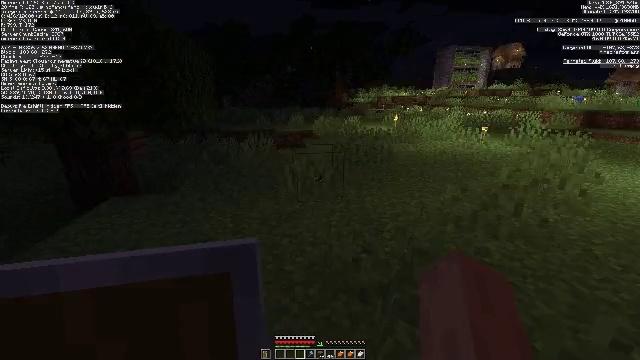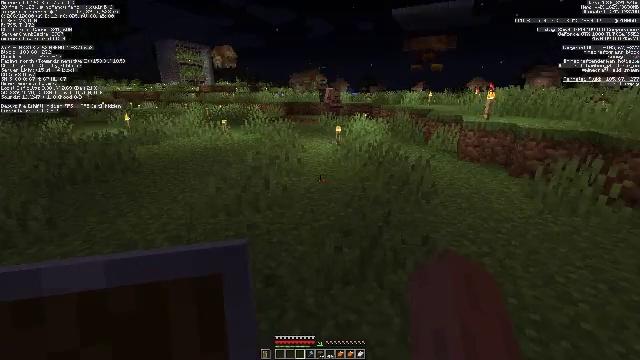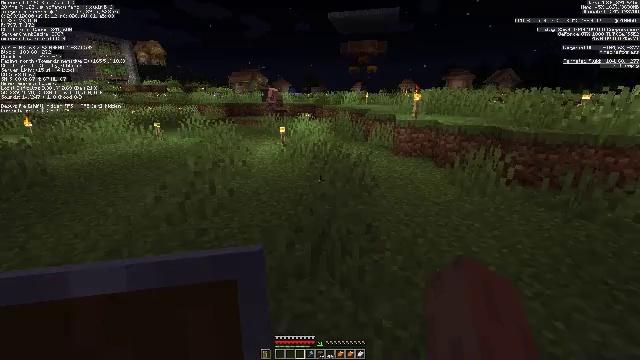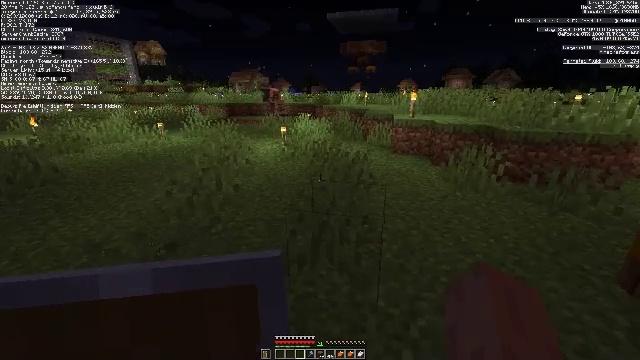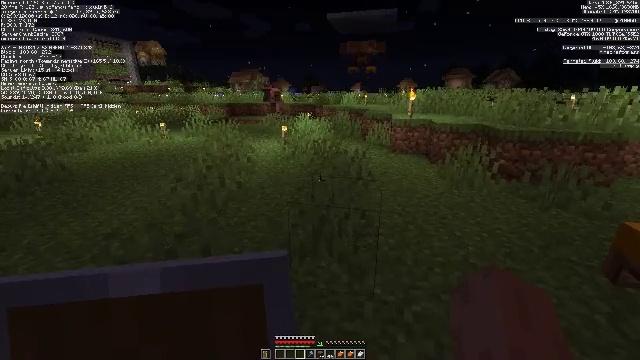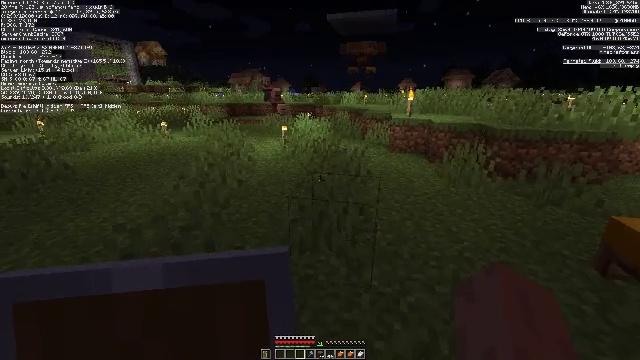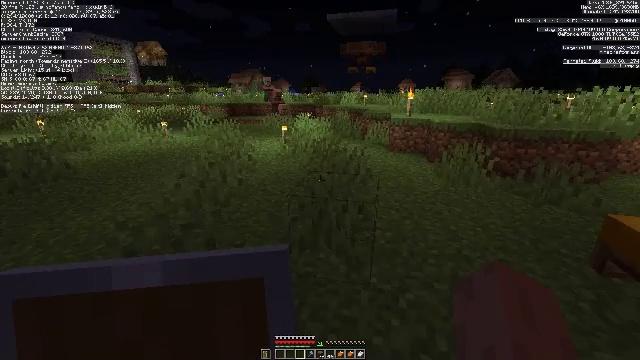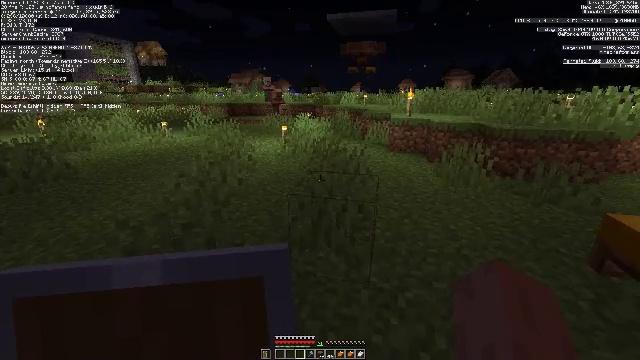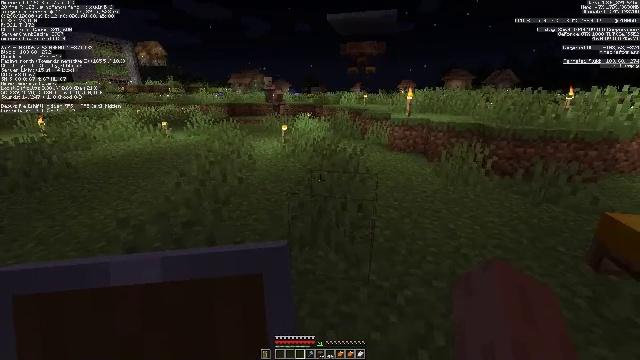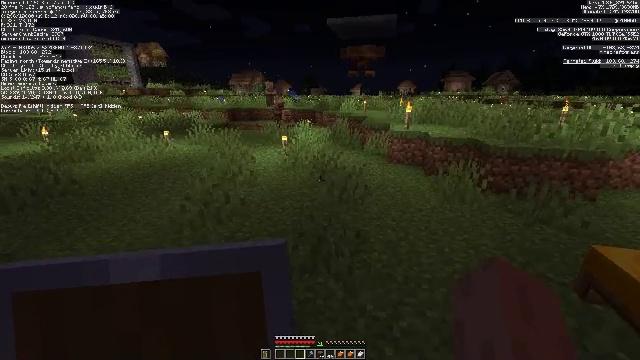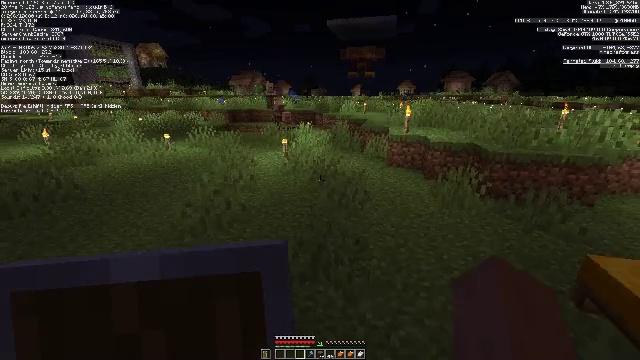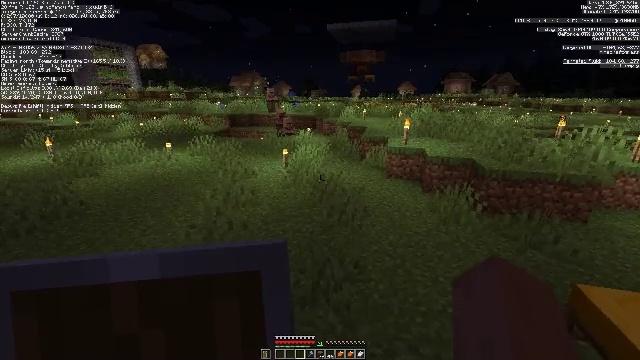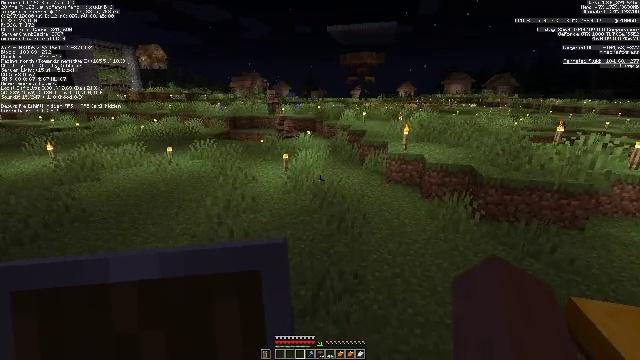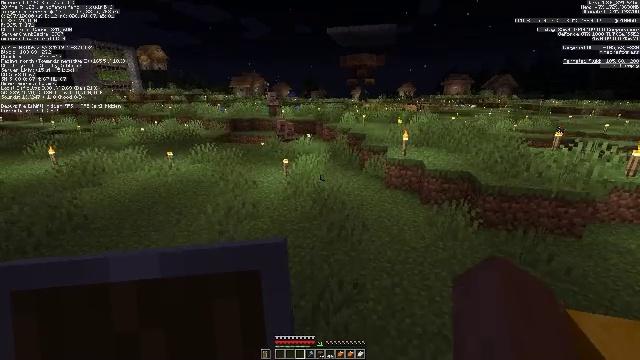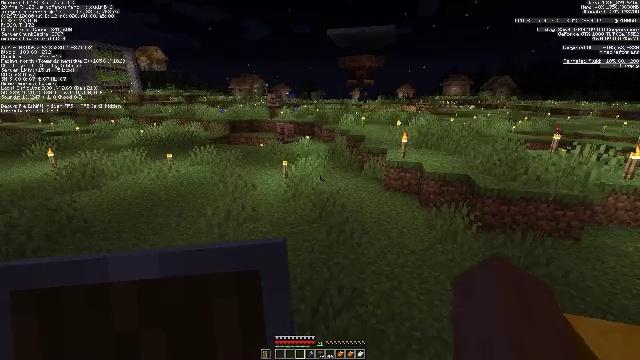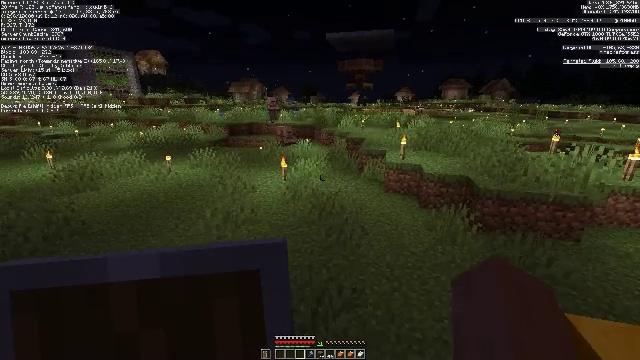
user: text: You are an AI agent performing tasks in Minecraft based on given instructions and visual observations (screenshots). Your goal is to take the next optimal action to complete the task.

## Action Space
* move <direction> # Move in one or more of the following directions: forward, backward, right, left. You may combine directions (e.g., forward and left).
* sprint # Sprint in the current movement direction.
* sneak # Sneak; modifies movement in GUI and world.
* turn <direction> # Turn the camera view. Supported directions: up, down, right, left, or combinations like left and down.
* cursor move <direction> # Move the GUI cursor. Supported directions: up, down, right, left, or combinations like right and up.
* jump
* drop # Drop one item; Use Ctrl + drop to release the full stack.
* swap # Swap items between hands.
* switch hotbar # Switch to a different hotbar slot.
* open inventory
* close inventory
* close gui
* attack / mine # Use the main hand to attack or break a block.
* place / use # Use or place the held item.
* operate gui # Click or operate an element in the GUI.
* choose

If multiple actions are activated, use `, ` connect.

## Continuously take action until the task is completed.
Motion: motion action
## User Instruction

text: Break the yellow bed.
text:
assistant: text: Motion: move back, turn right
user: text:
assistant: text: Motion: move back, turn right
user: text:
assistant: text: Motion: move back
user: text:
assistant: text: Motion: no_op
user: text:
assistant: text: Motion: no_op
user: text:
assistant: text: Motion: no_op
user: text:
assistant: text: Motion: no_op
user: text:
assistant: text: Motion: no_op
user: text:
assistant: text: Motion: jump
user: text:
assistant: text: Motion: jump
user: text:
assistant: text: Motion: jump
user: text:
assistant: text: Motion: no_op
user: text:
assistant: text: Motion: no_op
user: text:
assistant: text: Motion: no_op
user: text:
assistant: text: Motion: no_op
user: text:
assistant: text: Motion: no_op
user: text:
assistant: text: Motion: no_op
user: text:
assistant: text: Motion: no_op
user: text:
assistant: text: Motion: no_op
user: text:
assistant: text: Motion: turn right
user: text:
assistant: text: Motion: turn right
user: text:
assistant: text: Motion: turn right and down
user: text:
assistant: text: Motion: turn right and down
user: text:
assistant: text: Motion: no_op
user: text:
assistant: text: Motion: no_op
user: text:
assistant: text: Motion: no_op
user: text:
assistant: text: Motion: no_op
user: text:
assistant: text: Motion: no_op
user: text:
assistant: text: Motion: no_op
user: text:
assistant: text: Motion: no_op